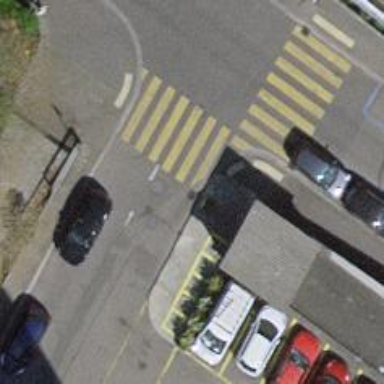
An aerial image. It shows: Uncontrolled zebra crossing with notable zebra markings.